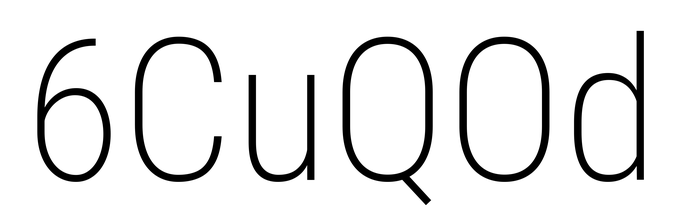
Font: Roboto_Condensed_ExtraLight